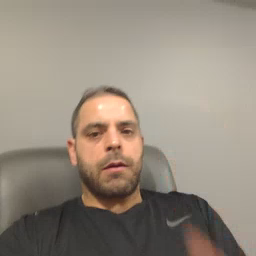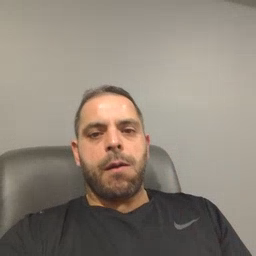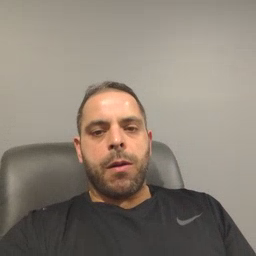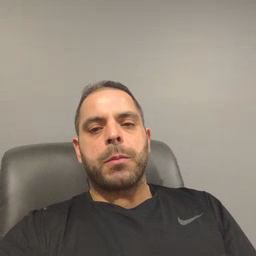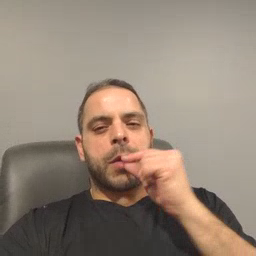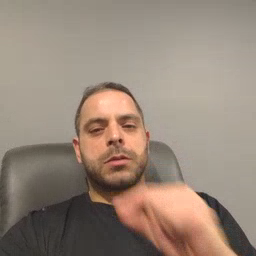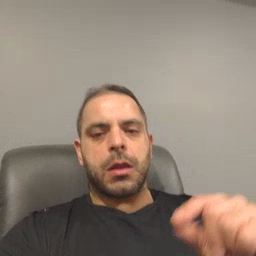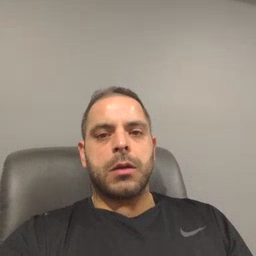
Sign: pencil